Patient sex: M
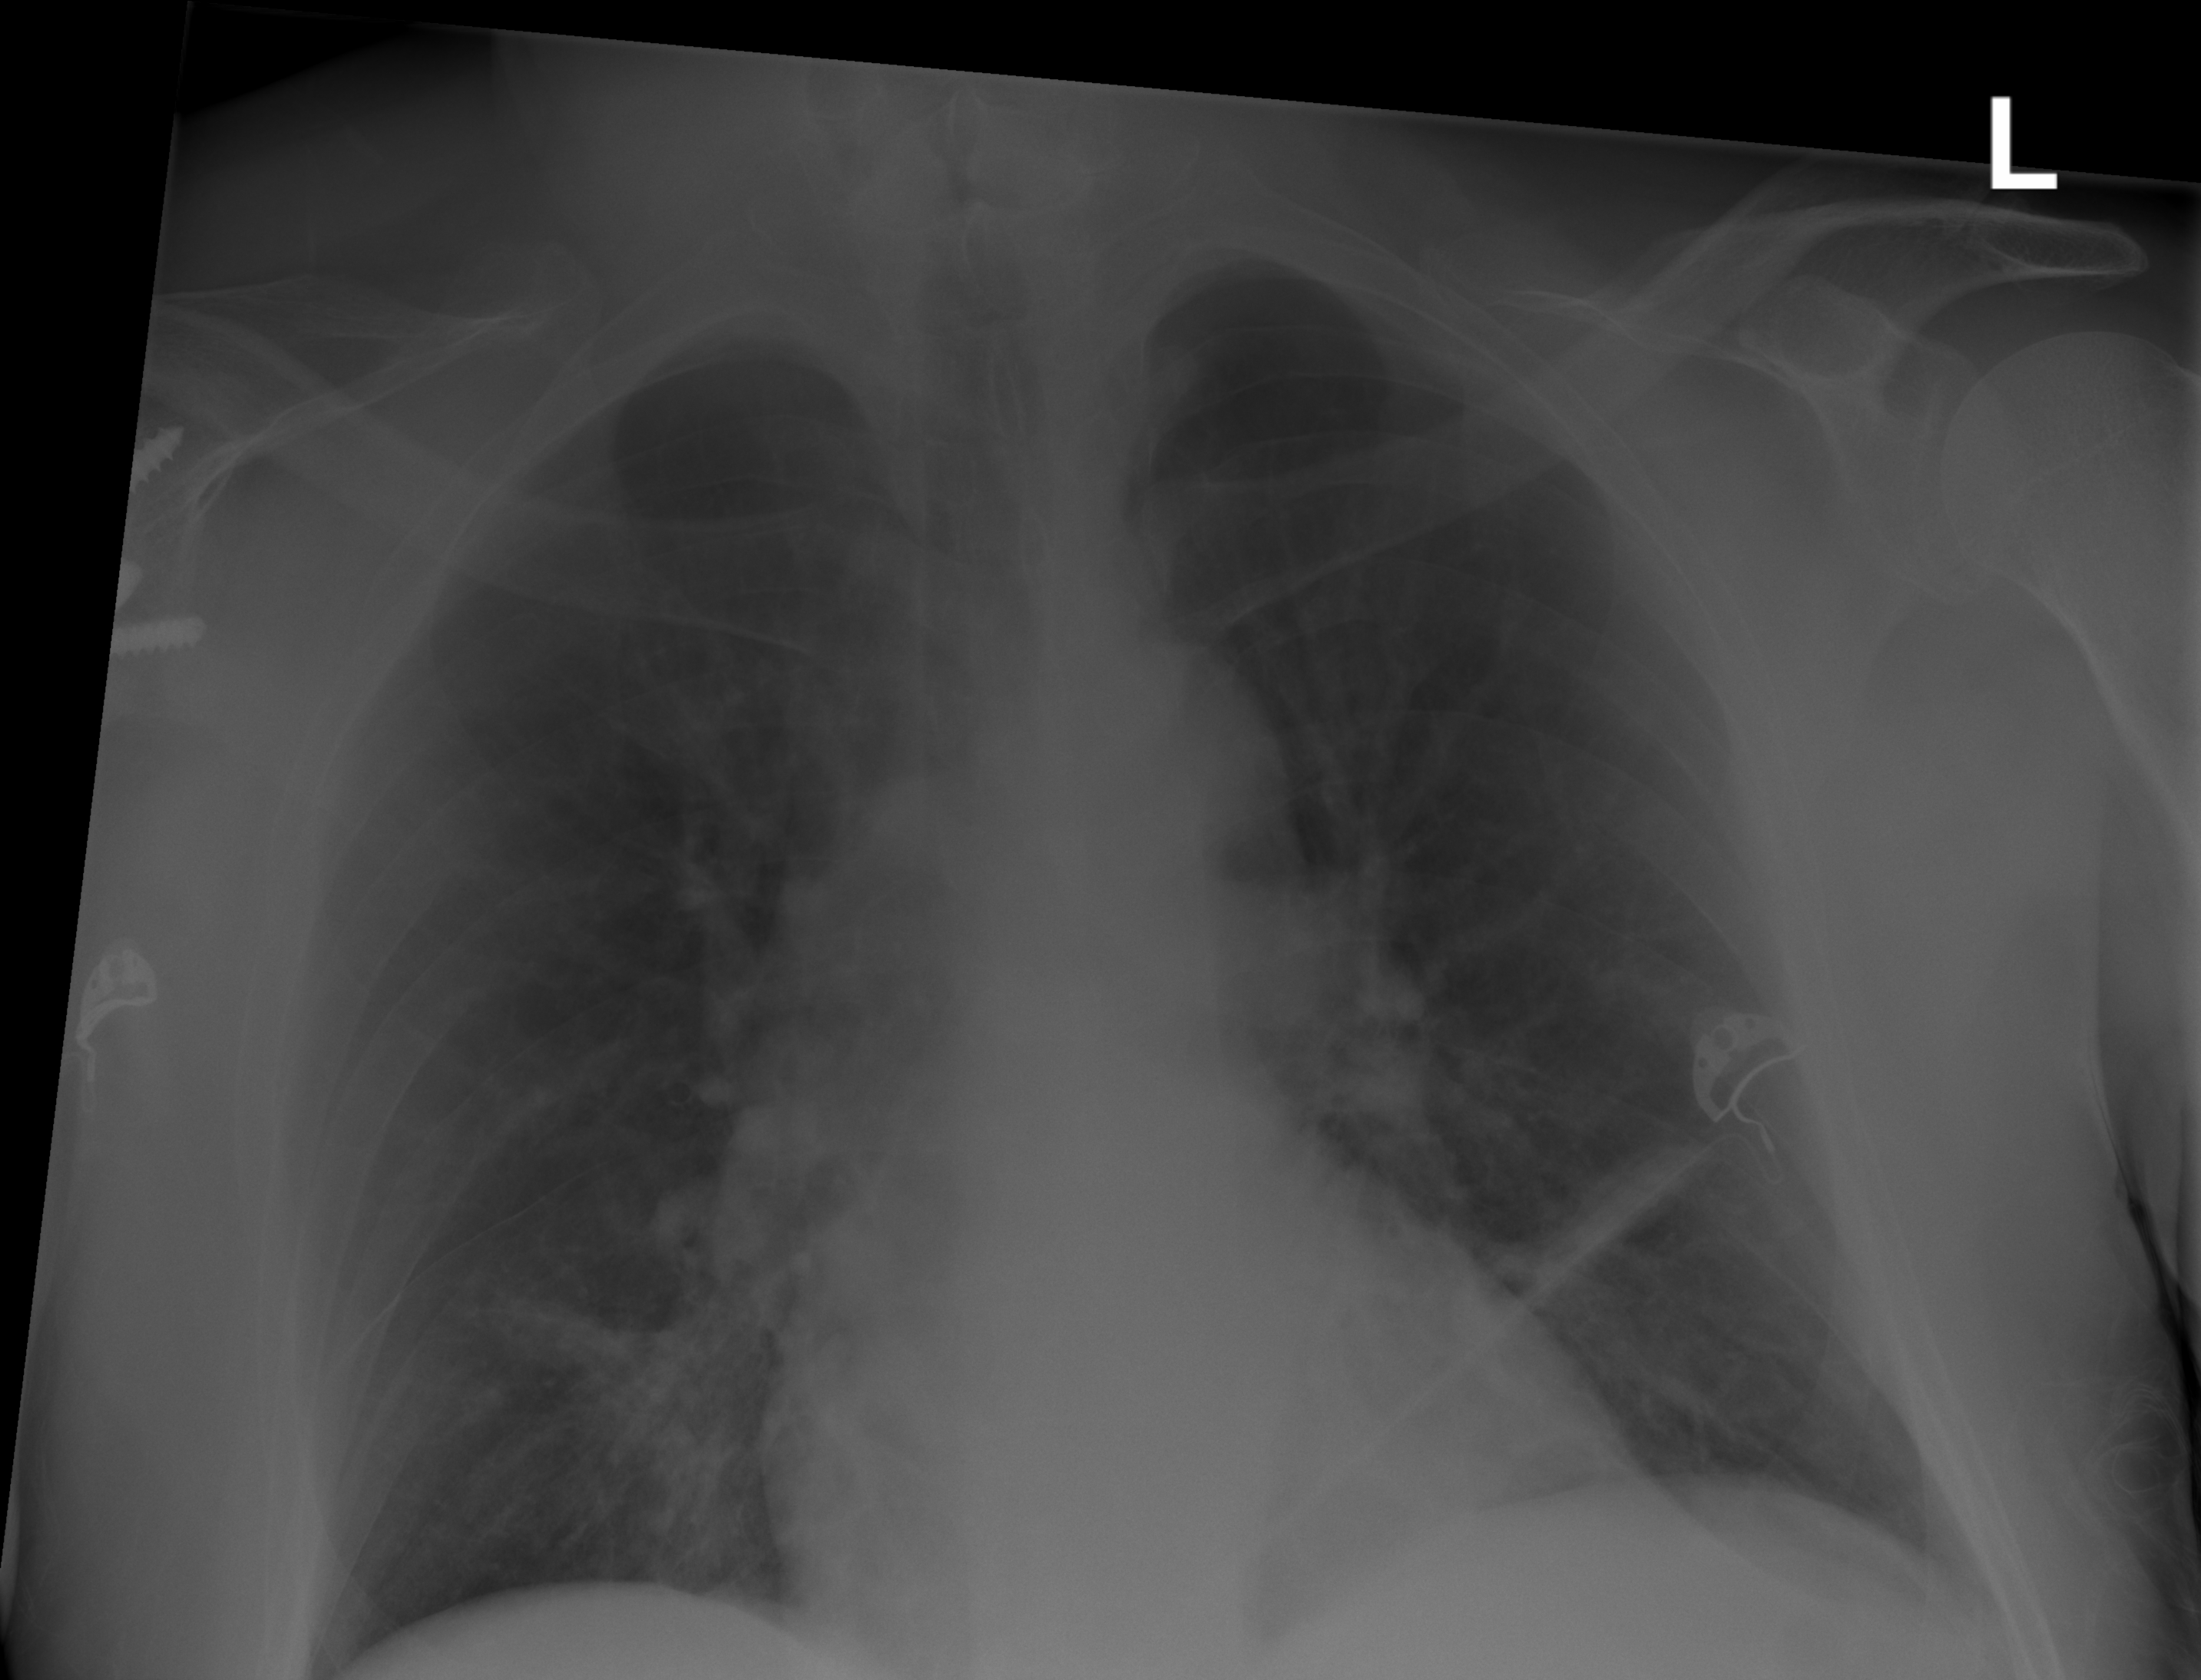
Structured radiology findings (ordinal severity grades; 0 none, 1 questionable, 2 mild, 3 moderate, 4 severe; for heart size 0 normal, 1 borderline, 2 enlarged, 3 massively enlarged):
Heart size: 0
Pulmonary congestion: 0
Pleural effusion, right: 0
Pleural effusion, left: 0
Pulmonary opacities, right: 0
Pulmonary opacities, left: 0
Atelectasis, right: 2
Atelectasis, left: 0